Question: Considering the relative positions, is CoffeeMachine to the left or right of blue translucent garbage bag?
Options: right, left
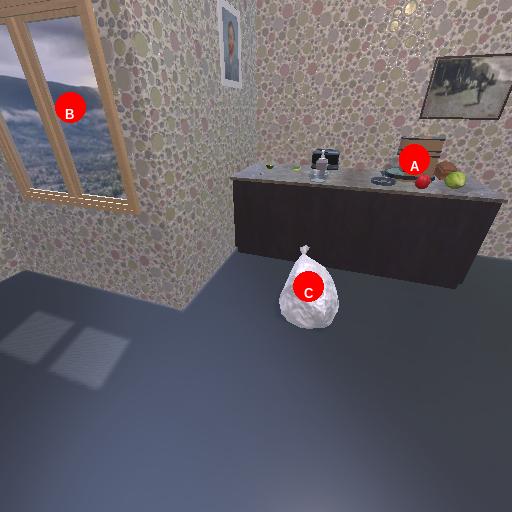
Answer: right